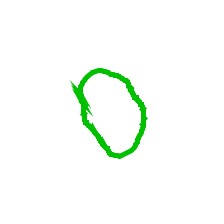
Shape: circle